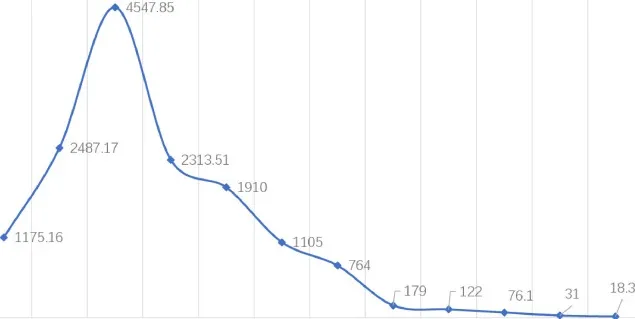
Changes in serum CA125 levels before and after the triple therapy.
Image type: chart (chart)